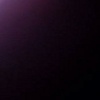
Label: space